Current action and preconditions to check: path_clear

Your task: For each precondition in the list above, predict whether it will hold at this action.

Consider the current scene as observed from the mobile robot's camera, and analyze the predicted future states of all dynamic agents (e.g., people, animals, vehicles, or any moving entities) within the NEXT SECOND.

IMPORTANT: Only answer "very likely" if you are absolutely certain—based on strong, clear evidence—that a dynamic agent will violate the precondition in the predicted future state. Do NOT answer "very likely" for unlikely, ambiguous, or low-probability risks.

Ask yourself for each precondition: Is there a high probability, with clear and convincing evidence, that the predicted future states of any dynamic agent will interfere with the predicted future state of the currently executing action within the NEXT SECOND, causing that precondition to fail?

Assess the risk level based on these predictions. Use "likely" or "very likely" if motions create a clear risk of interference.

Use "neutral" or "improbable" if agents are nearby but their predicted paths are clearly diverging or non-conflicting.

Failure Risk Categories: "very improbable", "improbable", "neutral", "likely", "very likely"

Answer Format: Output ONLY the probability_of_failure value from these categories: "very improbable", "improbable", "neutral", "likely", "very likely"

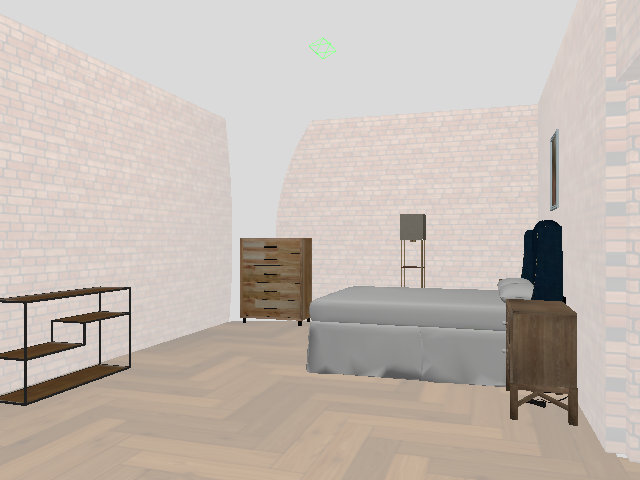

Answer: very improbable